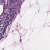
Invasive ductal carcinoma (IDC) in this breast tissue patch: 1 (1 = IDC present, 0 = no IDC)